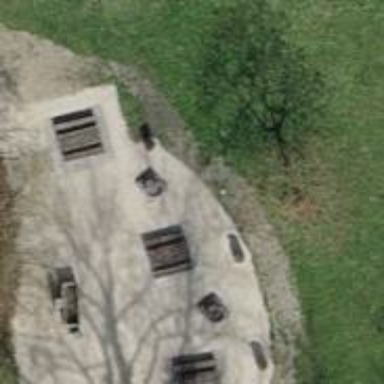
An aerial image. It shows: BBQ amenity.